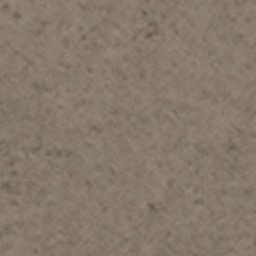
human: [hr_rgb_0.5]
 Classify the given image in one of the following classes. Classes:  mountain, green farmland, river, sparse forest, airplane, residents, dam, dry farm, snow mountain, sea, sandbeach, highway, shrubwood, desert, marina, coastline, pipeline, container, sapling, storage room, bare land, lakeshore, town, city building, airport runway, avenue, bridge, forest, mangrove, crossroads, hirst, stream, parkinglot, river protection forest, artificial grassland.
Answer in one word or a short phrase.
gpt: bare land